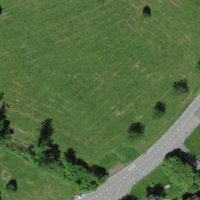
EUNIS habitat code: 25
Species observed at this site:
Prunus padus
Euonymus europaeus